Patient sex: F
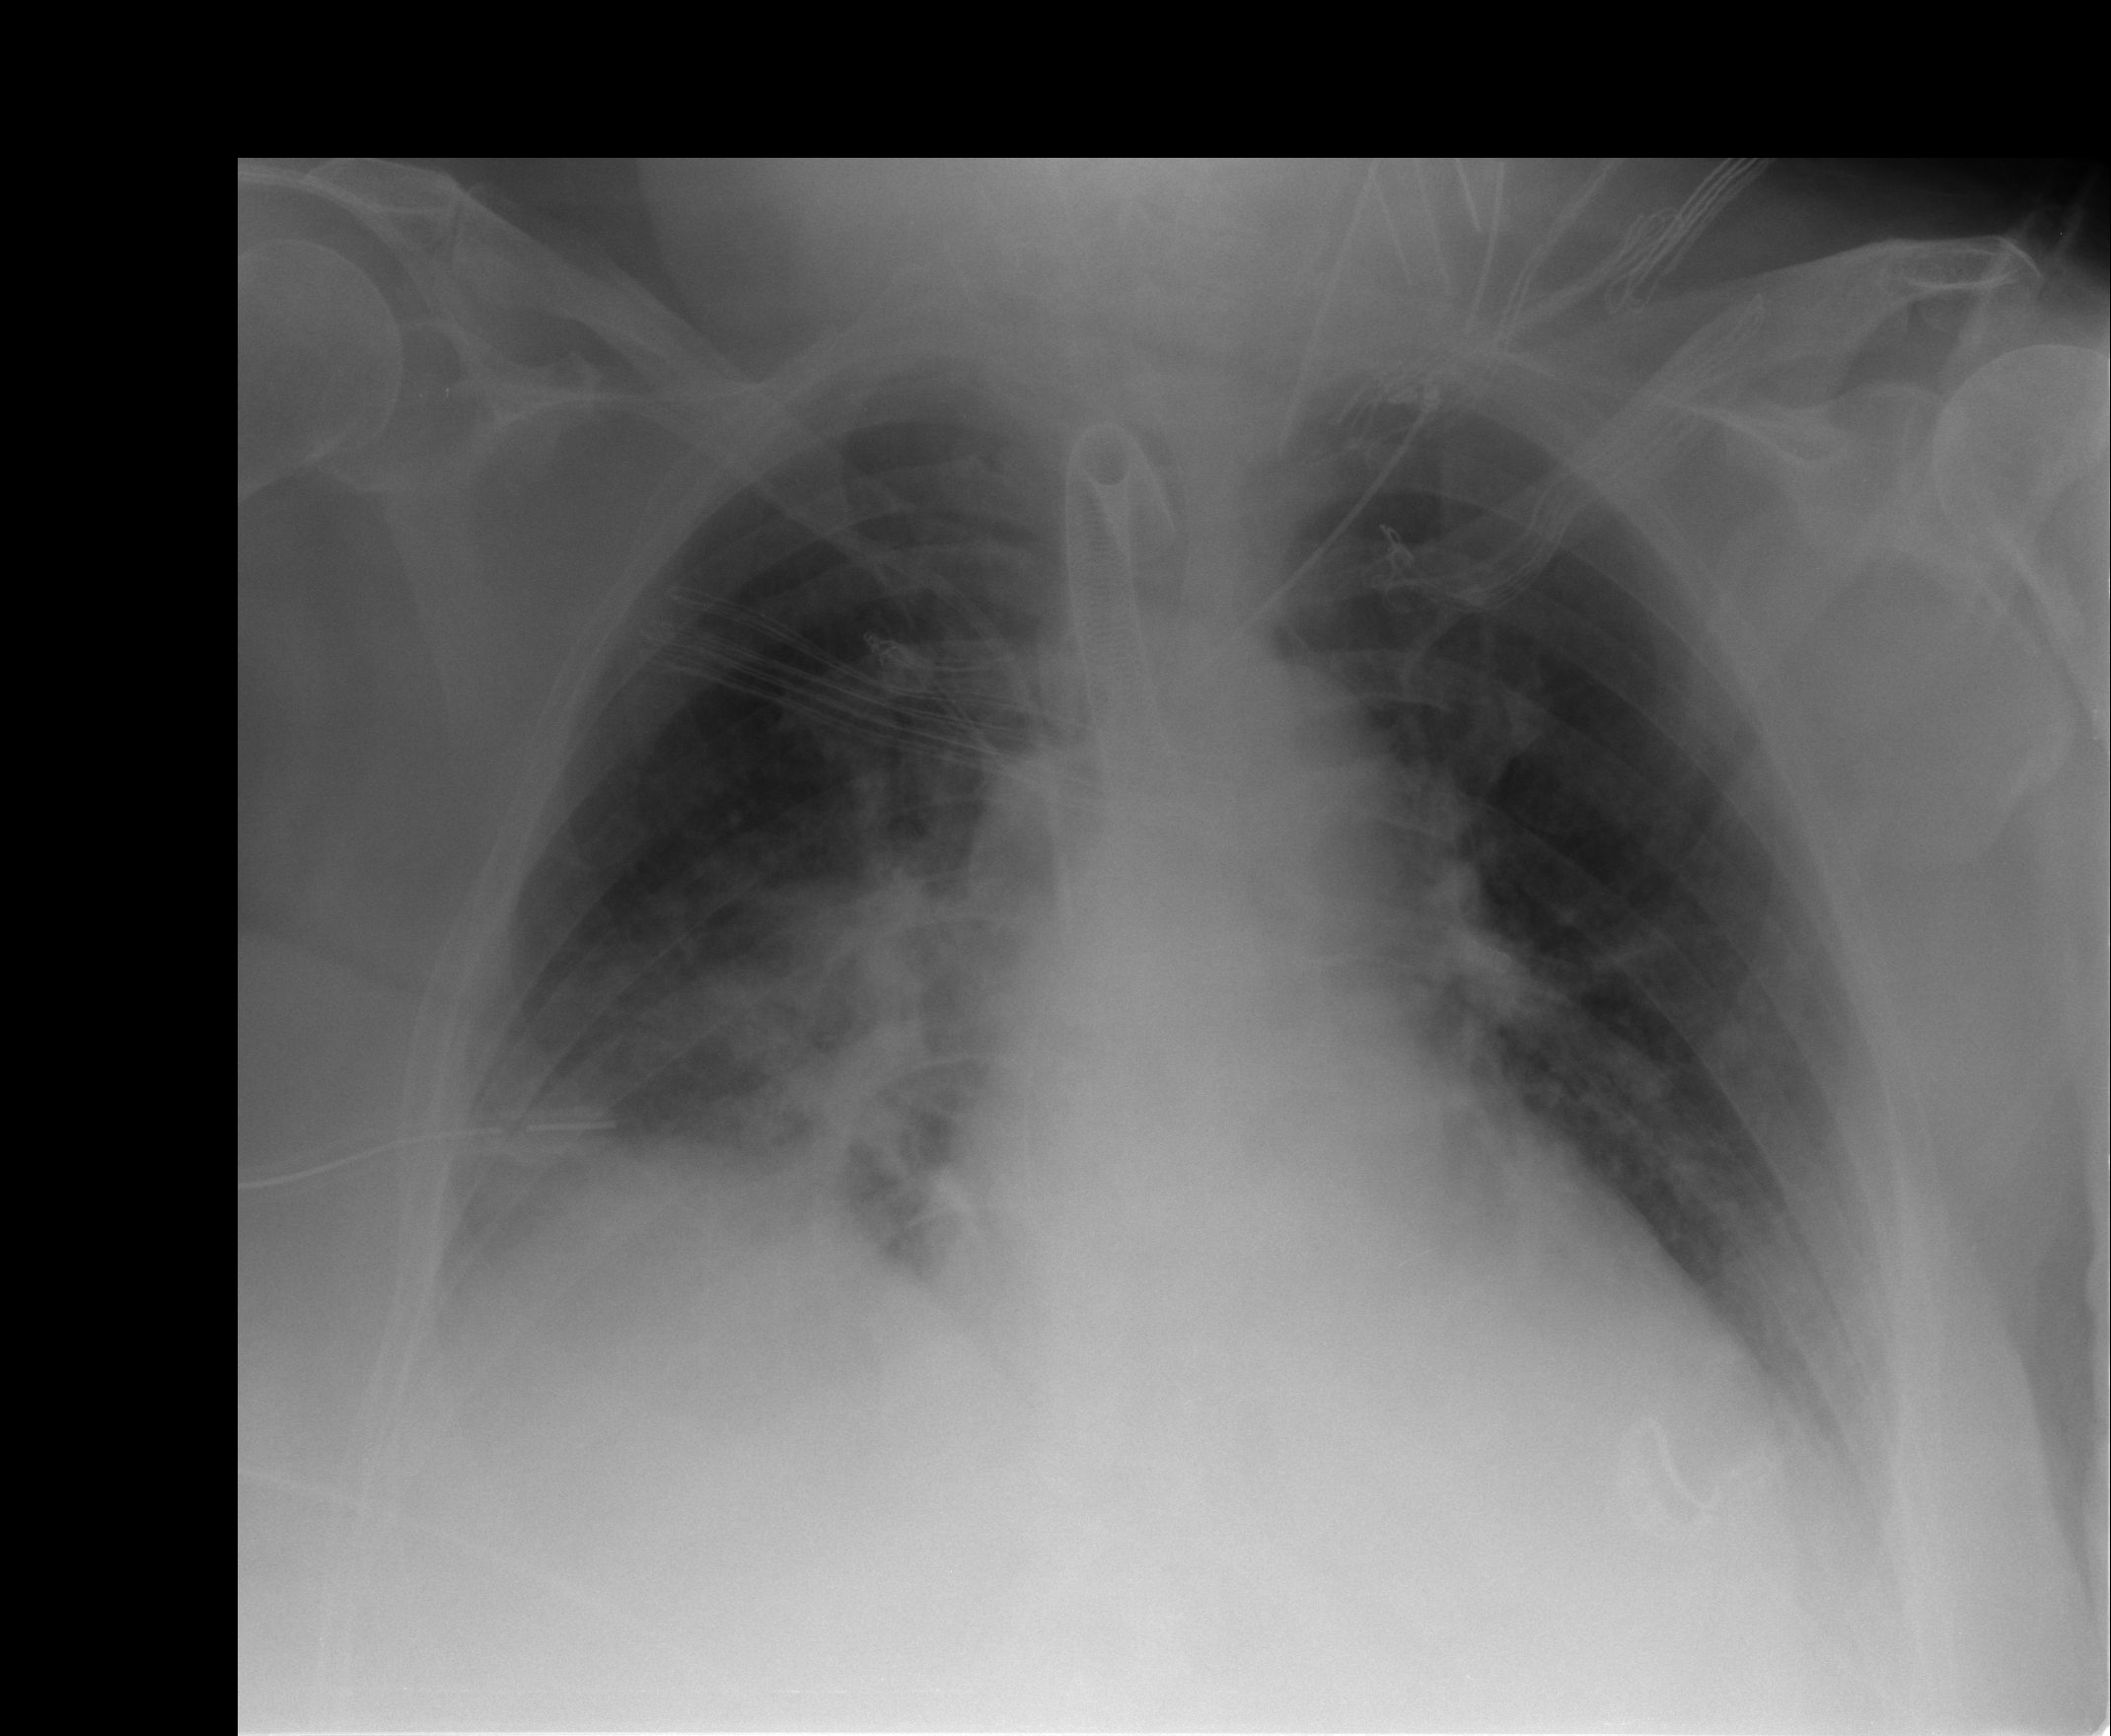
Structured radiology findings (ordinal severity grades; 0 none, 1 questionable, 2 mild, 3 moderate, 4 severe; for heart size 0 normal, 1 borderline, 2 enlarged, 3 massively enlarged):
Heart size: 1
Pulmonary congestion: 0
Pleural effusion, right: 2
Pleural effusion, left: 2
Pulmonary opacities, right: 2
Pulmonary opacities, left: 0
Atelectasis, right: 2
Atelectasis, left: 2